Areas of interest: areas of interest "Parking Lot"
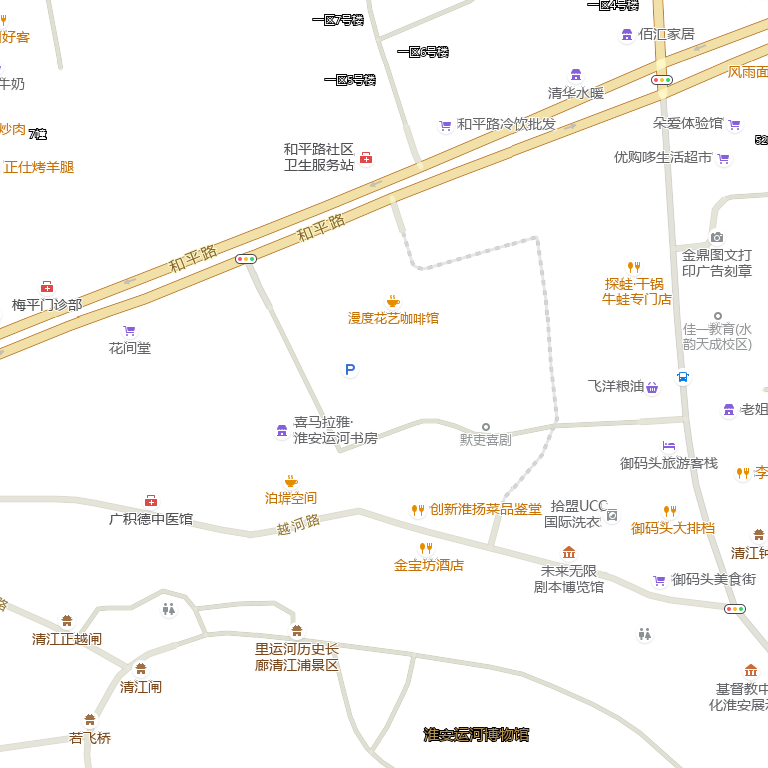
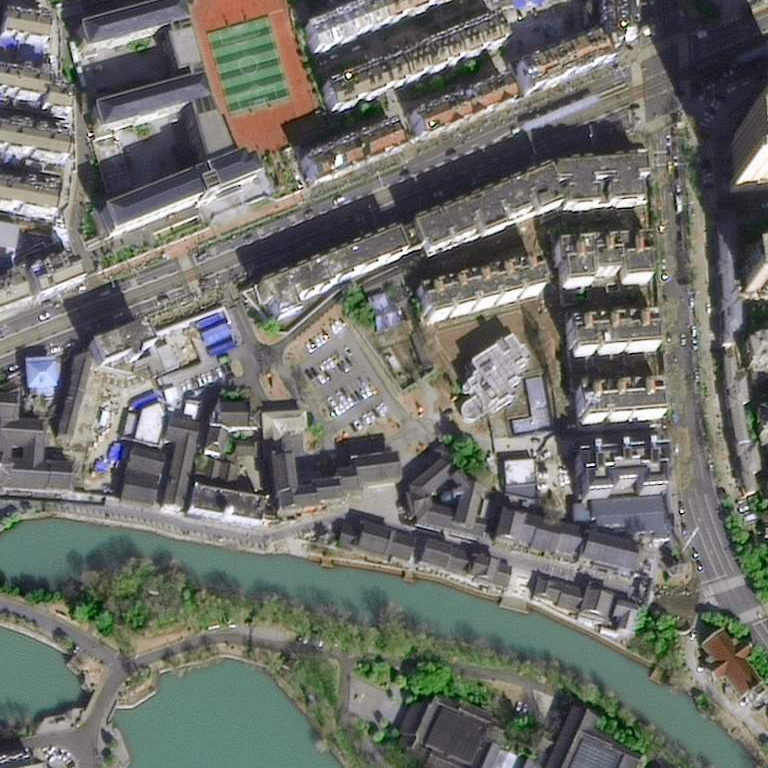